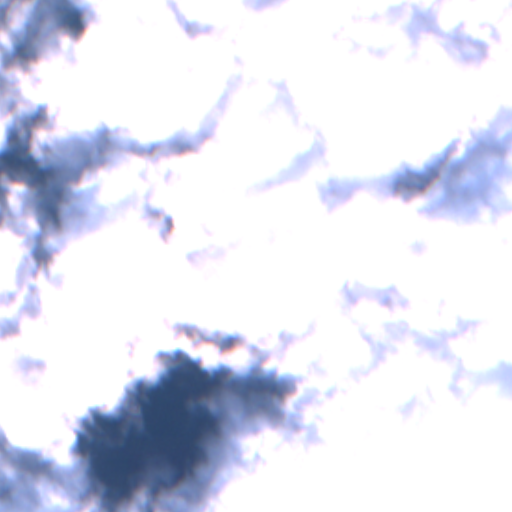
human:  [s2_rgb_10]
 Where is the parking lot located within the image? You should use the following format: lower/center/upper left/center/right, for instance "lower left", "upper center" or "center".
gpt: The parking lot is located in the upper right of the image.
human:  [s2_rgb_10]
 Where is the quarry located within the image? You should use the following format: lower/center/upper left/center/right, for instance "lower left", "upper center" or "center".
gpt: The quarry is located in the upper right of the image.
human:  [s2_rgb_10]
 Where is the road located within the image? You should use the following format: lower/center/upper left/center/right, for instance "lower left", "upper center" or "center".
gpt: There is no road in the image.